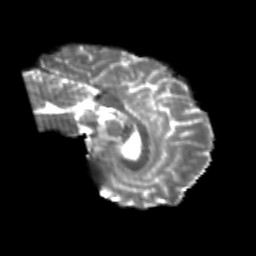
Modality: T2w
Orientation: sagittal
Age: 25
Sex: male
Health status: healthy
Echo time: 0.074 s